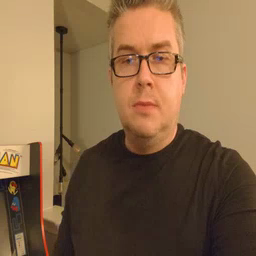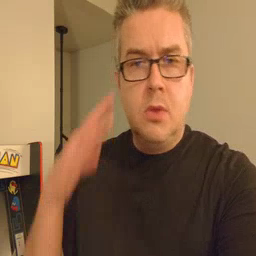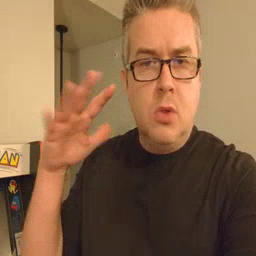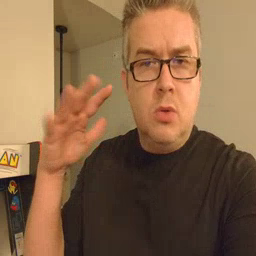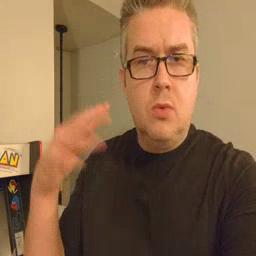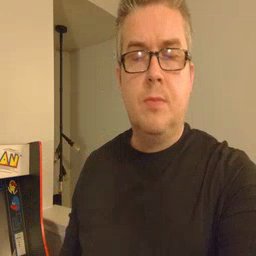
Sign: noisy